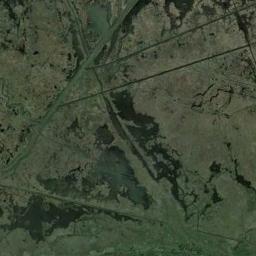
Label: wetland